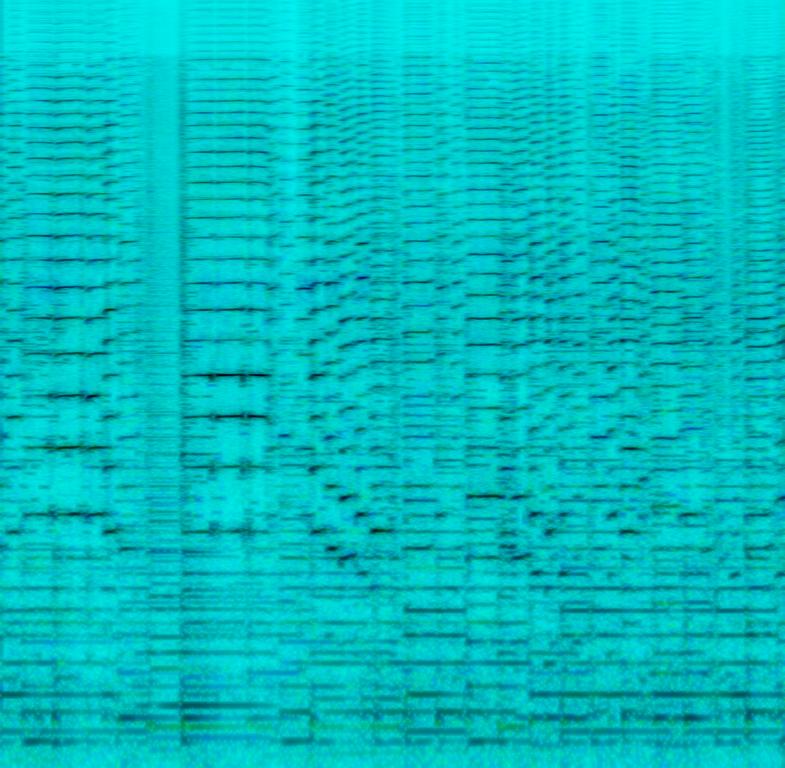
The low quality recording features a live performance of a folk song and it consists of harmonica solo melody over acoustic rhythm guitar chord progression. It sounds happy and fun. The recording is noisy and a bit reverberant as it was probably recorded with a poor quality microphone.